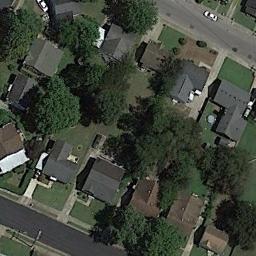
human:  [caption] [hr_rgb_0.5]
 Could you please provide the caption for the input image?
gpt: Many trees and buildings are in medium residential area .

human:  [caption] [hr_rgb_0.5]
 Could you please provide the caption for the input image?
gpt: The medium residential is on the grass next to some trees and road .

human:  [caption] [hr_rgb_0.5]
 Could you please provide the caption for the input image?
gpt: There are many houses in the medium - sized residential area .

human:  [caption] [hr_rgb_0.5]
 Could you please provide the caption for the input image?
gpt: The medium residential area has some houses and trees on the grass .

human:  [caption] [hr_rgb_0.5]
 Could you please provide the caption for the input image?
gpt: There are some buildings and green trees on the medium residential area .